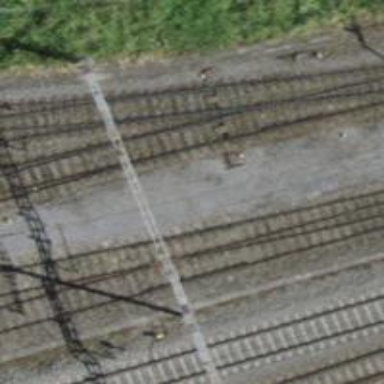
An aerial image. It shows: Siding railway track with electrified contact line.